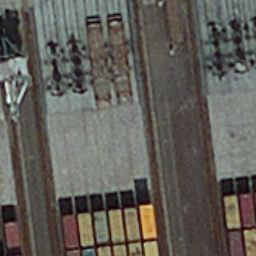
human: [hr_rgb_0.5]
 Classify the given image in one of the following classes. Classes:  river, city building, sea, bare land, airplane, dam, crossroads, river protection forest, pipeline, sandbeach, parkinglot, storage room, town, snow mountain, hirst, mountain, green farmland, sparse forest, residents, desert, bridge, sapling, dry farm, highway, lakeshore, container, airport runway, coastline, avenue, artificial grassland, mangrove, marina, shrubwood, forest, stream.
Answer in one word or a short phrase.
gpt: container